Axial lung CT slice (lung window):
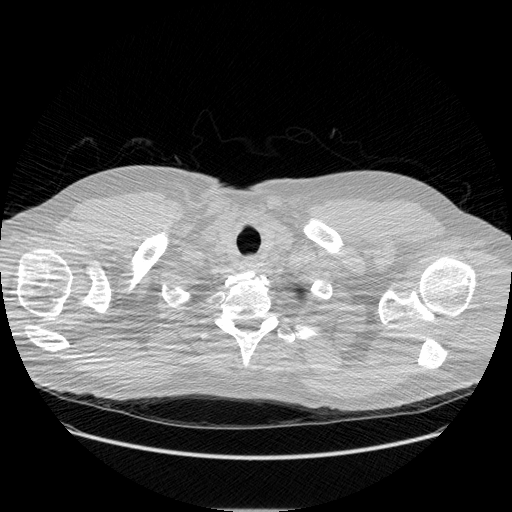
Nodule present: no